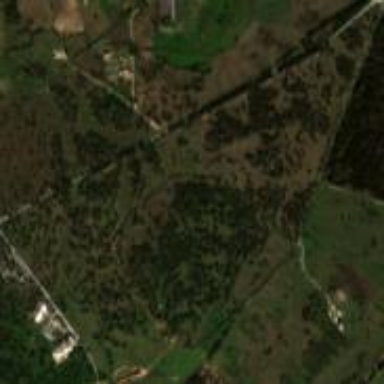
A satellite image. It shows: Dehesa landscape consisting of grassland.